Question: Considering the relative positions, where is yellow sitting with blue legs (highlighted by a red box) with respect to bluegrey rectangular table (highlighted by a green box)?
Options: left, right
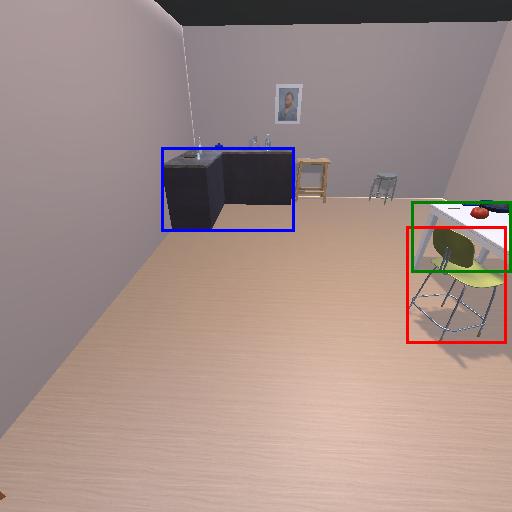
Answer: left